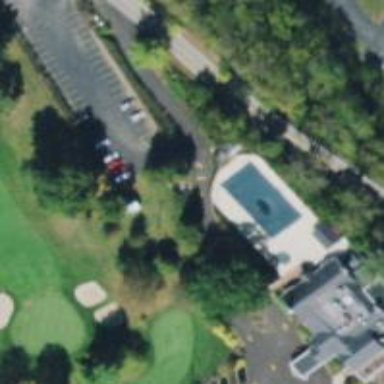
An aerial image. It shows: Service road designated as golf cart path.